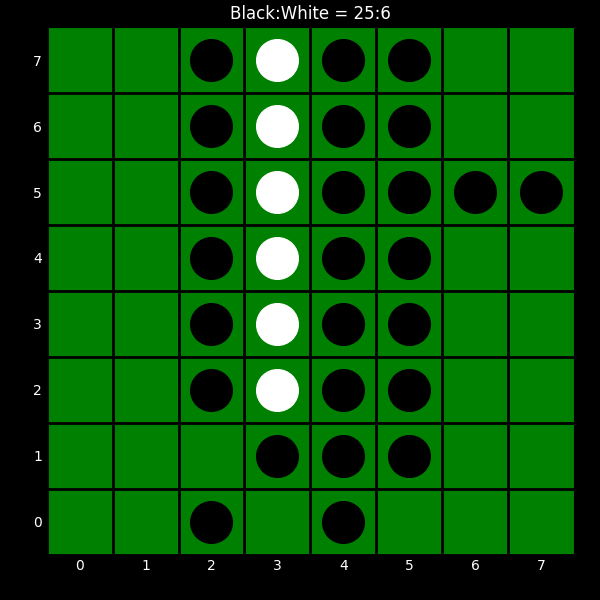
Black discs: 25
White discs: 6